Question: I'm working on a WPF application and using the RadChart control.
I'm familiar with the ItemToolTipFormat and DataPointMember="Tooltip" features, but I wonder if the following is possible:
I've attached an image for demonstration:

Is it possible that when I hover with the mouse cursor on the x axis categories, I'll get a tooltip:
For example: In the attached image, when I hover on the word May (or Sep or Nov and etc) with the mouse cursor, I will then get a tooltip.
What happens with the mentioned features above, I get a tooltip on the diagram itself, but as mentioned, I want a tooltip on the category itself on the x axis (when I hover on the months' words as displayed in the image).
Thank you in advance for your help!
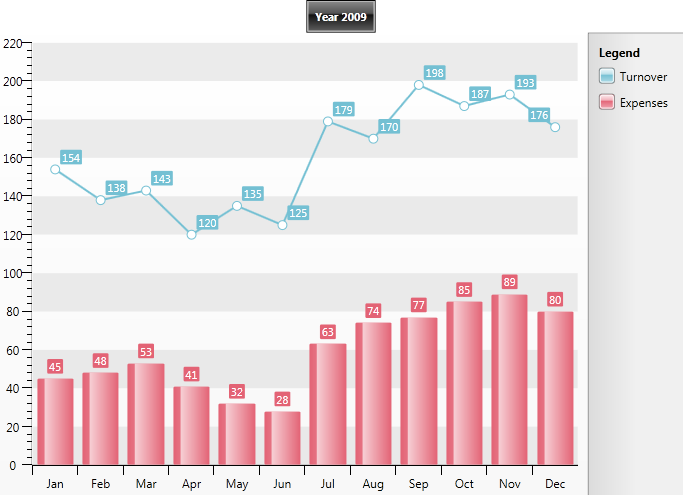
Answer: That's a good question. As far as I can find you're not able to set a tooltip on those labels without using controversial implementations. I have a solution, but it's rather hacky and only supports fixed axis data. It does not support binding (I haven't found a away to pass ToolTip content through 'ItemMapping' elements).
The solution has 3 parts; a 'ResourceDictionary', a 'Converter' and the 'RadChart' control.
The 'ResourceDictionary' (Named "", located in the folder of the same dll) contains the contents of the ToolTips:
'''
<ResourceDictionary
xmlns="http://schemas.microsoft.com/winfx/2006/xaml/presentation"
xmlns:x="http://schemas.microsoft.com/winfx/2006/xaml">
<StackPanel
x:Key="Jan">
<TextBlock
HorizontalAlignment="Left"
Text="Jan"
FontWeight="Bold" />
<TextBlock
HorizontalAlignment="Left"
Text="In January" />
</StackPanel>
<StackPanel
x:Key="Feb">
<TextBlock
HorizontalAlignment="Left"
Text="Feb"
FontWeight="Bold" />
<TextBlock
HorizontalAlignment="Left"
Text="In February" />
</StackPanel>
<StackPanel
x:Key="Mar">
<TextBlock
HorizontalAlignment="Left"
Text="Mar"
FontWeight="Bold" />
<TextBlock
HorizontalAlignment="Left"
Text="In March" />
</StackPanel>
<StackPanel
x:Key="Apr">
<TextBlock
HorizontalAlignment="Left"
Text="Apr"
FontWeight="Bold" />
<TextBlock
HorizontalAlignment="Left"
Text="In April" />
</StackPanel>
<StackPanel
x:Key="May">
<TextBlock
HorizontalAlignment="Left"
Text="May"
FontWeight="Bold" />
<TextBlock
HorizontalAlignment="Left"
Text="In May" />
</StackPanel>
<StackPanel
x:Key="Jun">
<TextBlock
HorizontalAlignment="Left"
Text="Jun"
FontWeight="Bold" />
<TextBlock
HorizontalAlignment="Left"
Text="In June" />
</StackPanel>
<StackPanel
x:Key="Jul">
<TextBlock
HorizontalAlignment="Left"
Text="Jul"
FontWeight="Bold" />
<TextBlock
HorizontalAlignment="Left"
Text="In July" />
</StackPanel>
<StackPanel
x:Key="Aug">
<TextBlock
HorizontalAlignment="Left"
Text="Aug"
FontWeight="Bold" />
<TextBlock
HorizontalAlignment="Left"
Text="In August" />
</StackPanel>
<StackPanel
x:Key="Sep">
<TextBlock
HorizontalAlignment="Left"
Text="Sep"
FontWeight="Bold" />
<TextBlock
HorizontalAlignment="Left"
Text="In September" />
</StackPanel>
<StackPanel
x:Key="Oct">
<TextBlock
HorizontalAlignment="Left"
Text="Oct"
FontWeight="Bold" />
<TextBlock
HorizontalAlignment="Left"
Text="In October" />
</StackPanel>
<StackPanel
x:Key="Nov">
<TextBlock
HorizontalAlignment="Left"
Text="Nov"
FontWeight="Bold" />
<TextBlock
HorizontalAlignment="Left"
Text="In November" />
</StackPanel>
<StackPanel
x:Key="Dec">
<TextBlock
HorizontalAlignment="Left"
Text="Dec"
FontWeight="Bold" />
<TextBlock
HorizontalAlignment="Left"
Text="In December" />
</StackPanel>
</ResourceDictionary>
'''
The 'Converter' links label names with their associated ToolTip content:
'''
/// <summary>
/// Converts chart label names into associated ToolTip content.
/// </summary>
[ValueConversion(typeof(string), typeof(object))]
public class MonthToToolTipConverter : IValueConverter
{
private static string _assemblyName;
static MonthToToolTipConverter()
{
_assemblyName = Assembly.GetExecutingAssembly().FullName;
}
/// <summary>
/// Converts a value.
/// </summary>
/// <param name="value">The value produced by the binding source.</param>
/// <param name="targetType">The type of the binding target property.</param>
/// <param name="parameter">The converter parameter to use.</param>
/// <param name="culture">The culture to use in the converter.</param>
/// <returns>A converted value. If the method returns null, the valid null value is used.</returns>
public object Convert(object value, Type targetType,
object parameter, CultureInfo culture)
{
object result = null;
var labelName = value as string;
if (labelName != null)
{
var toolTipResourcesDictionary = new ResourceDictionary();
toolTipResourcesDictionary.Source = new Uri(String.Format("pack://application:,,,/{0};component/Resources/ToolTipResources.xaml", _assemblyName), UriKind.Absolute);
result = toolTipResourcesDictionary[labelName];
}
return result;
}
/// <summary>
/// Converts a value.
/// </summary>
/// <param name="value">The value that is produced by the binding target.</param>
/// <param name="targetType">The type to convert to.</param>
/// <param name="parameter">The converter parameter to use.</param>
/// <param name="culture">The culture to use in the converter.</param>
/// <returns>A converted value. If the method returns null, the valid null value is used.</returns>
public object ConvertBack(object value, Type targetType,
object parameter, CultureInfo culture)
{
throw new NotImplementedException();
}
}
'''
Addition to the 'RadChart' control:
'''
<telerikCharting:ChartArea.AxisX>
<telerikCharting:AxisX>
<telerikCharting:AxisX.AxisStyles>
<telerikCharting:AxisStyles>
<telerikCharting:AxisStyles.ItemLabelStyle>
<Style
TargetType="{x:Type TextBlock}">
<Setter
Property="ToolTip"
Value="{Binding Text, RelativeSource={RelativeSource Self}, Converter={StaticResource MonthToToolTipConverter}}" />
</Style>
</telerikCharting:AxisStyles.ItemLabelStyle>
</telerikCharting:AxisStyles>
</telerikCharting:AxisX.AxisStyles>
</telerikCharting:AxisX>
</telerikCharting:ChartArea.AxisX>
'''
Full RadChart view (of your example from the <URL>:
'''
<Window
x:Class="YourChartProject.MainWindow"
xmlns="http://schemas.microsoft.com/winfx/2006/xaml/presentation"
xmlns:x="http://schemas.microsoft.com/winfx/2006/xaml"
xmlns:telerik="http://schemas.telerik.com/2008/xaml/presentation"
xmlns:telerikCharting="clr-namespace:Telerik.Windows.Controls.Charting;assembly=Telerik.Windows.Controls.Charting"
xmlns:local="clr-namespace:YourChartProject"
Title="MainWindow"
Height="350"
Width="525">
<Window.Resources>
<local:MonthToToolTipConverter
x:Key="MonthToToolTipConverter" />
</Window.Resources>
<Grid>
<telerik:RadChart
VerticalAlignment="Top">
<telerik:RadChart.DefaultView>
<telerikCharting:ChartDefaultView>
<telerikCharting:ChartDefaultView.ChartTitle>
<telerikCharting:ChartTitle
Content="Year 2009"
HorizontalAlignment="Center" />
</telerikCharting:ChartDefaultView.ChartTitle>
<telerikCharting:ChartDefaultView.ChartLegend>
<telerikCharting:ChartLegend
x:Name="chartLegend"
UseAutoGeneratedItems="True" />
</telerikCharting:ChartDefaultView.ChartLegend>
<telerikCharting:ChartDefaultView.ChartArea>
<telerikCharting:ChartArea
LegendName="chartLegend">
<telerikCharting:ChartArea.AxisX>
<telerikCharting:AxisX
LayoutMode="Between"
Title="Month">
<telerikCharting:AxisX.AxisStyles>
<telerikCharting:AxisStyles>
<telerikCharting:AxisStyles.ItemLabelStyle>
<Style
TargetType="{x:Type TextBlock}">
<Setter
Property="ToolTip"
Value="{Binding Text, RelativeSource={RelativeSource Self}, Converter={StaticResource MonthToToolTipConverter}}" />
</Style>
</telerikCharting:AxisStyles.ItemLabelStyle>
</telerikCharting:AxisStyles>
</telerikCharting:AxisX.AxisStyles>
</telerikCharting:AxisX>
</telerikCharting:ChartArea.AxisX>
<telerikCharting:ChartArea.DataSeries>
<!-- Line Chart -->
<telerikCharting:DataSeries
LegendLabel="Turnover">
<telerikCharting:DataSeries.Definition>
<telerikCharting:LineSeriesDefinition></telerikCharting:LineSeriesDefinition>
</telerikCharting:DataSeries.Definition>
<telerikCharting:DataPoint
YValue="154"
XCategory="Jan" />
<telerikCharting:DataPoint
YValue="138"
XCategory="Feb" />
<telerikCharting:DataPoint
YValue="143"
XCategory="Mar" />
<telerikCharting:DataPoint
YValue="120"
XCategory="Apr" />
<telerikCharting:DataPoint
YValue="135"
XCategory="May" />
<telerikCharting:DataPoint
YValue="125"
XCategory="Jun" />
<telerikCharting:DataPoint
YValue="179"
XCategory="Jul" />
<telerikCharting:DataPoint
YValue="170"
XCategory="Aug" />
<telerikCharting:DataPoint
YValue="198"
XCategory="Sep" />
<telerikCharting:DataPoint
YValue="187"
XCategory="Oct" />
<telerikCharting:DataPoint
YValue="193"
XCategory="Nov" />
<telerikCharting:DataPoint
YValue="176"
XCategory="Dec" />
</telerikCharting:DataSeries>
<!-- Bar Chart -->
<telerikCharting:DataSeries
LegendLabel="Expenses">
<telerikCharting:DataSeries.Definition>
<telerikCharting:BarSeriesDefinition></telerikCharting:BarSeriesDefinition>
</telerikCharting:DataSeries.Definition>
<telerikCharting:DataPoint
YValue="45"
XCategory="Jan" />
<telerikCharting:DataPoint
YValue="48"
XCategory="Feb" />
<telerikCharting:DataPoint
YValue="53"
XCategory="Mar" />
<telerikCharting:DataPoint
YValue="41"
XCategory="Apr" />
<telerikCharting:DataPoint
YValue="32"
XCategory="May" />
<telerikCharting:DataPoint
YValue="28"
XCategory="Jun" />
<telerikCharting:DataPoint
YValue="63"
XCategory="Jul" />
<telerikCharting:DataPoint
YValue="74"
XCategory="Aug" />
<telerikCharting:DataPoint
YValue="77"
XCategory="Sep" />
<telerikCharting:DataPoint
YValue="85"
XCategory="Oct" />
<telerikCharting:DataPoint
YValue="89"
XCategory="Nov" />
<telerikCharting:DataPoint
YValue="80"
XCategory="Dec" />
</telerikCharting:DataSeries>
</telerikCharting:ChartArea.DataSeries>
</telerikCharting:ChartArea>
</telerikCharting:ChartDefaultView.ChartArea>
</telerikCharting:ChartDefaultView>
</telerik:RadChart.DefaultView>
</telerik:RadChart>
</Grid>
</Window>
'''